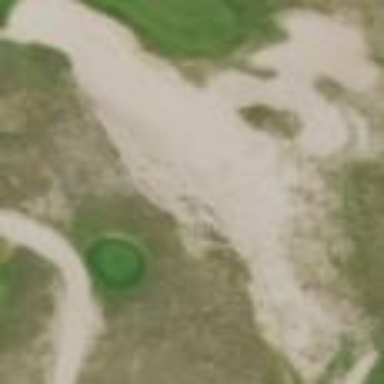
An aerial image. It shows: Golf bunker filled with sandy terrain.